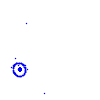
Particle: kaon